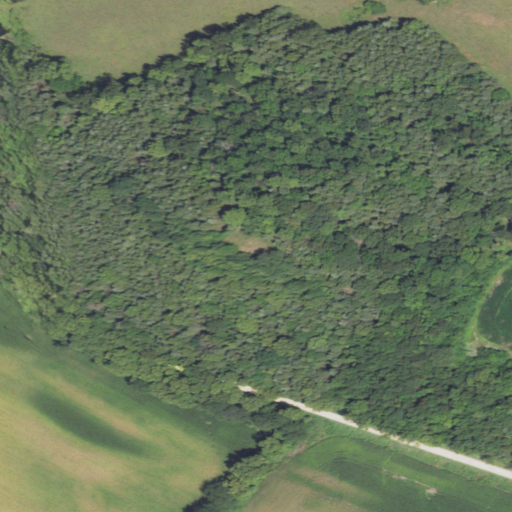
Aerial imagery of mountain in Illinois named Lost Mound containing evergreen forest, mixed forest, cultivated crops, open development, pasture, deciduous forest, and low intensity development